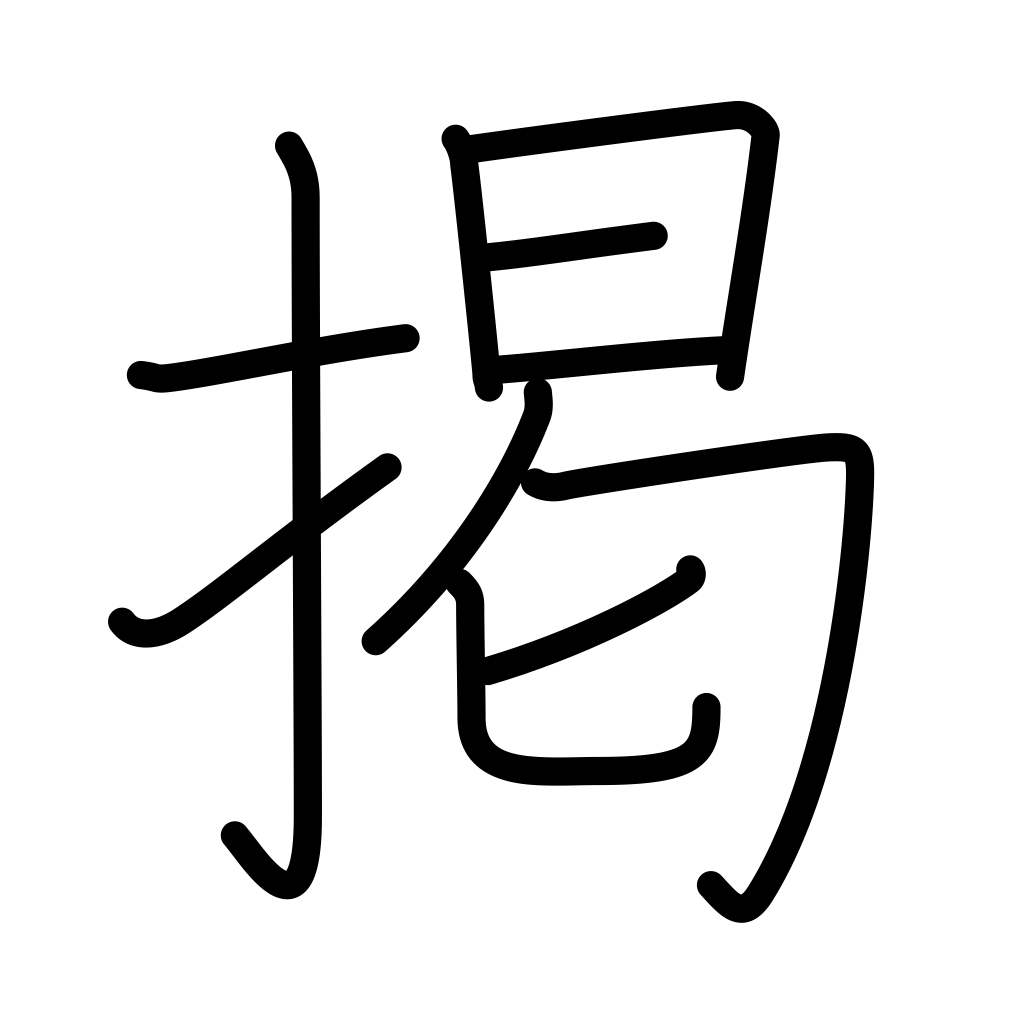
Meaning: put up, hoist, display, hang out, publish, describe